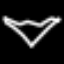
Label: diamond